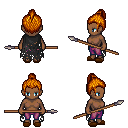
a pixel art fantasy rpg character, female body template, human, dark skin, black tattered cape, magenta pants, dark blonde short topknot hairstyle, brown slippers, spear, four views (front, back, left, right), 2x2 character sprite sheet, small pixel art, hard edges, no anti-aliasing